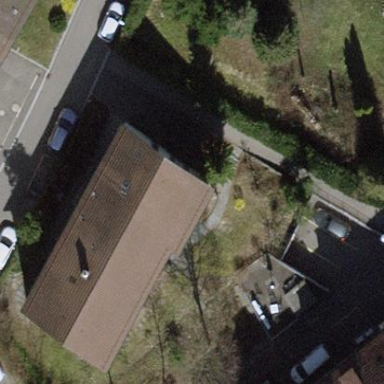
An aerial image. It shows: Building with tiled roof.